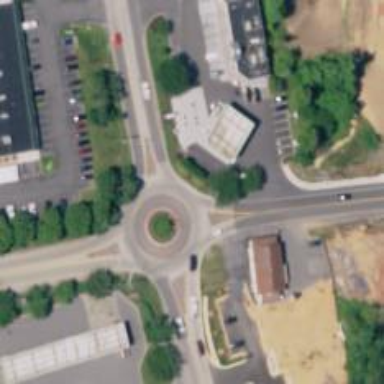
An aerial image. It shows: Tertiary road with asphalt surface leading to roundabout junction.